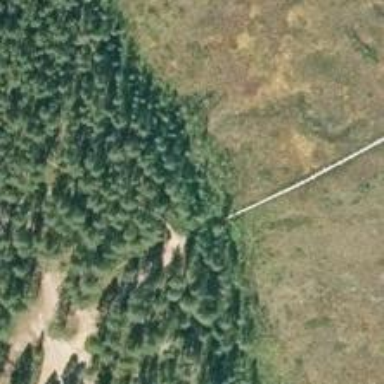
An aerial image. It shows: Excellent visible footway trail.